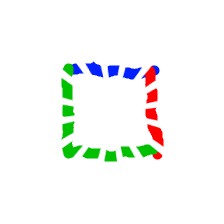
Shape: square